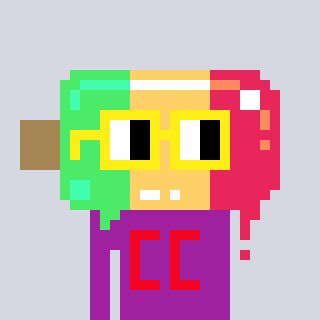
a pixel art character with square yellow glasses, a icepop-shaped head and a magenta-colored body on a cool background